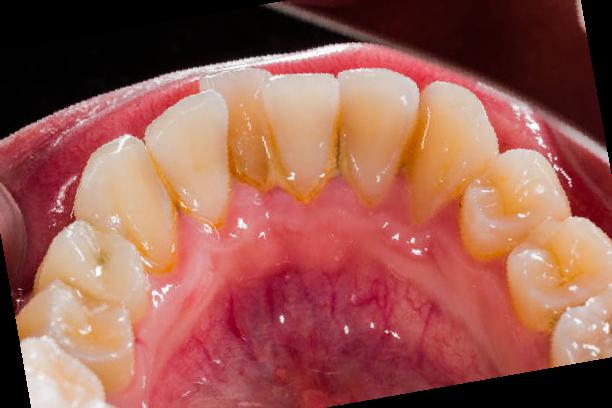
Condition: Gingivitis